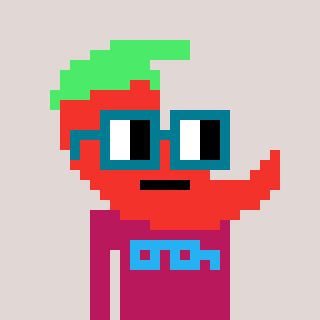
a pixel art character with square dark green glasses, a chilli-shaped head and a darkpink-colored body on a warm background